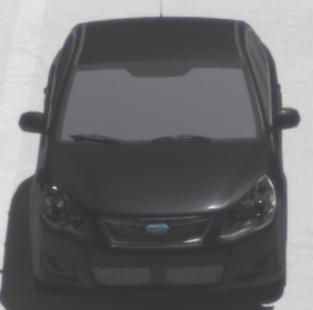
Make: Subaru
Model: Legacy 2.0R
Detailed model: Legacy (IV) Limousine
Model produced from: 2007/09
Model produced until: 2008/10
Doors: 4
Color: black
Road condition: dry road
Daytime: midday
Contrast: high contrast